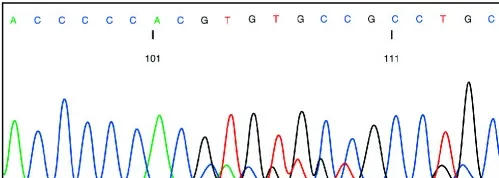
Insertion site of EGFR exon 20 insertion mutation. Duplication of a CAC base triplet in the adenocarcinoma from patient 2 biopsied in 2019.
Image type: chart (chart)